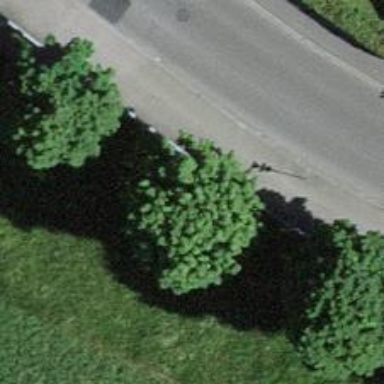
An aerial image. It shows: Avenue of trees.